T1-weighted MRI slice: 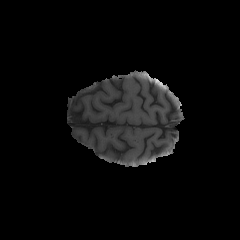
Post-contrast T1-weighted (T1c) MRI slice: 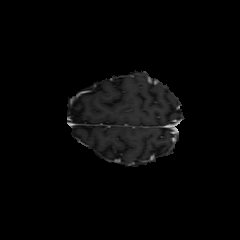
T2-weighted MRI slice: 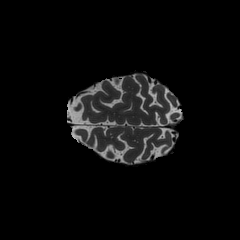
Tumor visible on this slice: no